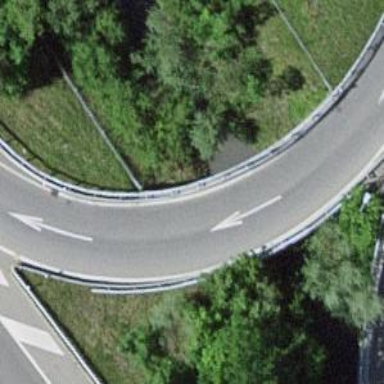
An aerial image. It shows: Bridge with asphalt surface on motorway link.